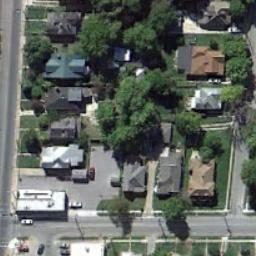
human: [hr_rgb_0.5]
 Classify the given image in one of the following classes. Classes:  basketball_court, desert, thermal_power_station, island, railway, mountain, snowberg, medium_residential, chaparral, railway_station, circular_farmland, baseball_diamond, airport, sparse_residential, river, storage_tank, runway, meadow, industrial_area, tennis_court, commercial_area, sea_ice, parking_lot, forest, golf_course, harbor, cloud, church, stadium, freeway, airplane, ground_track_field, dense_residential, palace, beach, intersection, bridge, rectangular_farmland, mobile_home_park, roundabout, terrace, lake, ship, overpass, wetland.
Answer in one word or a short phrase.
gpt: medium_residential